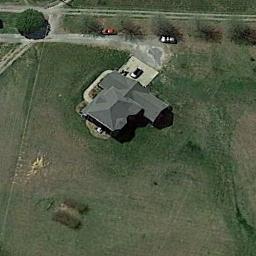
Label: residential